【题型】解答题　【知识点】立体几何　【难度】easy
在一个如图所示的直角梯形$ABCD$内挖去一个扇形，$E$恰好是梯形的下底边的中点，将所得平面图形绕直线$DE$旋转一圈.

\noindent
(1) 请在图中画出所得几何体并说明所得几何体的结构特征；\\
(2) 求所得几何体的表面积和体积.
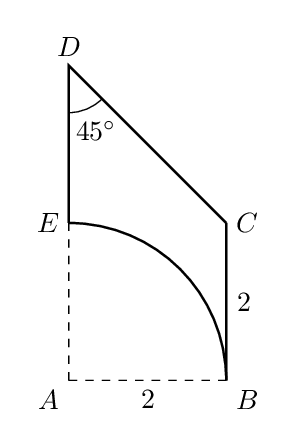
【解答】
\textbf{【答案】} (1) 答案见解析\\
\noindent
(2) $S_{\text{组合体}}=(4\sqrt{2}+16)\pi$，$V_{\text{组合体}}=\dfrac{16}{3}\pi$

\vspace{0.5em}
\noindent
\textbf{【分析】} (1) 直接由旋转体的结构特征得结论；\\
\noindent
(2) 结合图中数据计算该组合体的表面积和体积.

\vspace{0.5em}
\noindent
\textbf{【解析】} (1) 根据题意知，将所得平面图形绕直线$DE$旋转一圈后所得几何体是上部是圆锥,下部是圆柱挖去一个半径等于圆柱高的半球的组合体;

\noindent
(2) 该组合体的表面积为\\
\noindent
$S_{\text{几何体}} = S_{\text{圆锥侧}} + S_{\text{圆柱侧}} + S_{\text{半球}} = \dfrac{1}{2} \times 2\pi \times 2 \times 2\sqrt{2} + 2\pi \times 2 \times 2 + \dfrac{1}{2} \times 4\pi \times 2^2 = \left(4\sqrt{2}+16\right)\pi$，\\
\noindent
组合的体积为\\
\noindent
$V_{\text{几何体}} = V_{\text{圆锥}} + V_{\text{圆柱}} - V_{\text{半球}} = \dfrac{1}{3} \times \pi \times 2^2 \times 2 + \pi \times 2^2 \times 2 - \dfrac{1}{2} \times \dfrac{4}{3} \times \pi \times 2^3 = \dfrac{16}{3}\pi$.
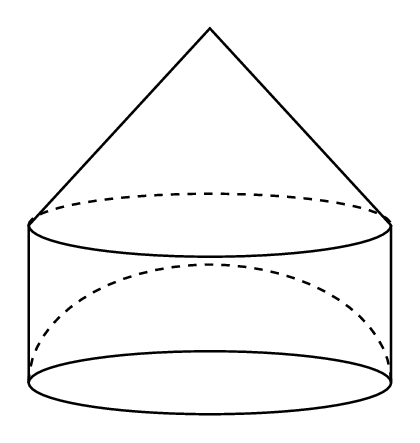